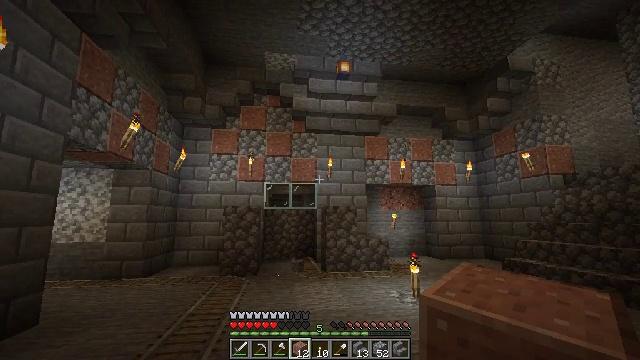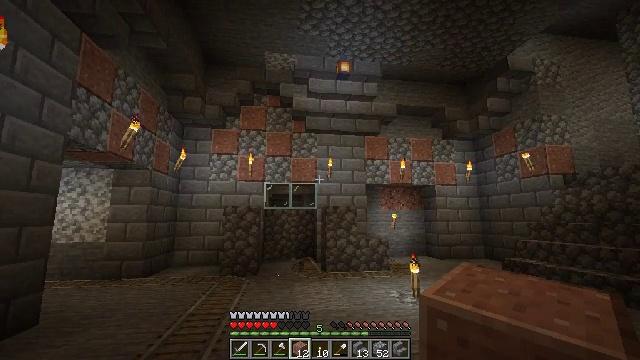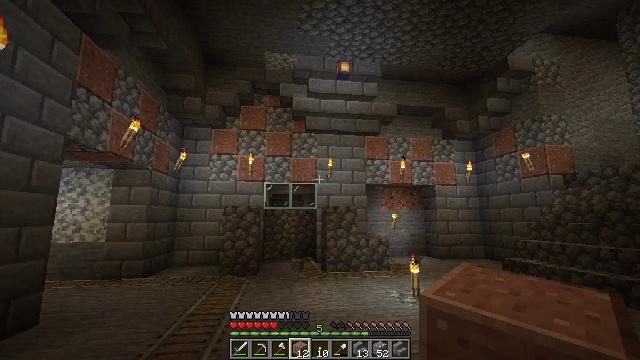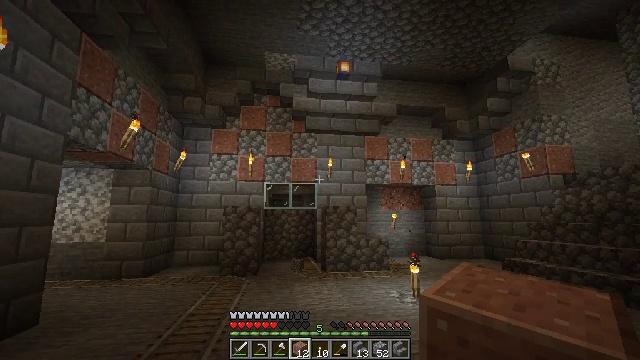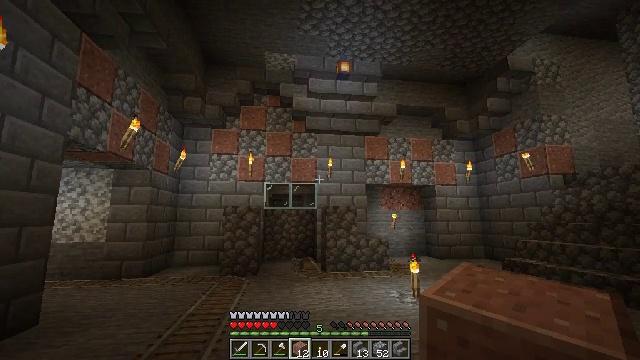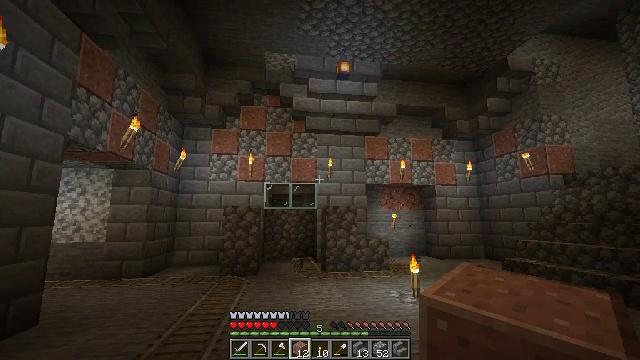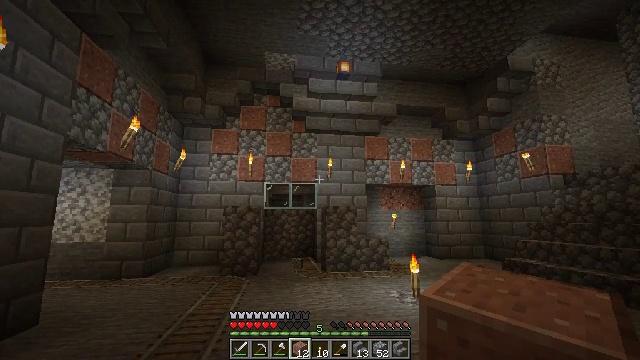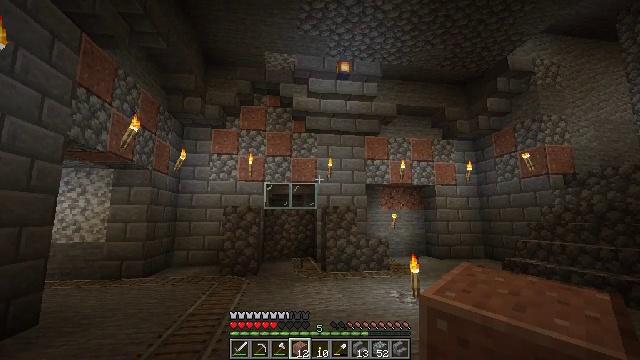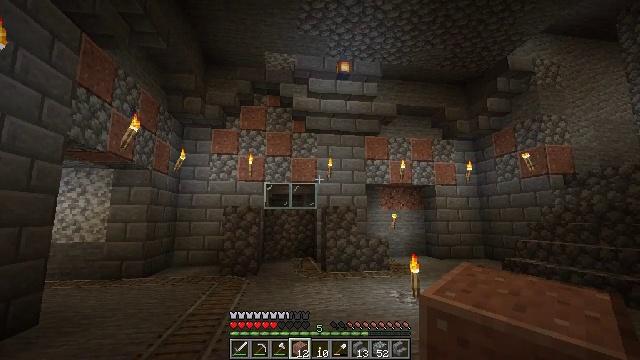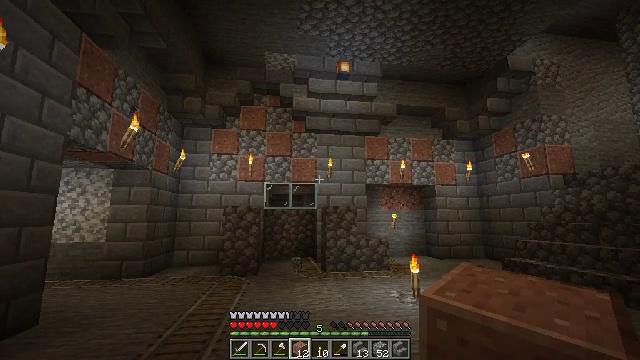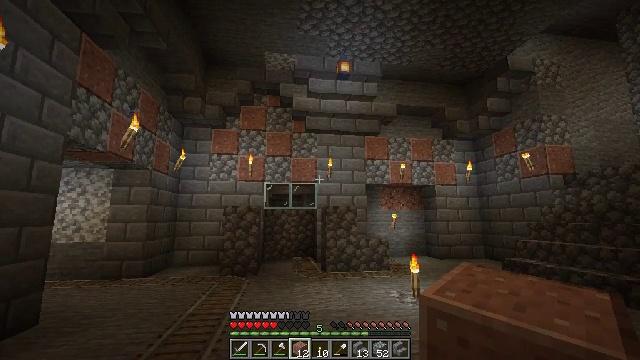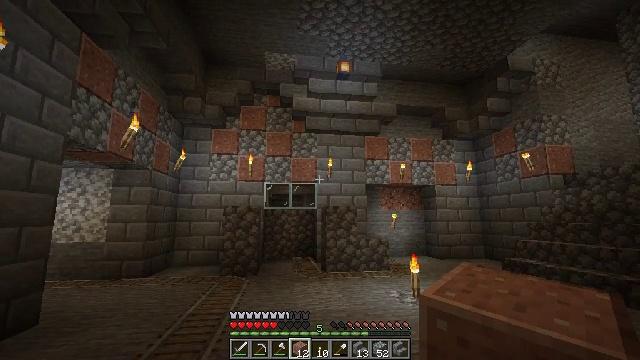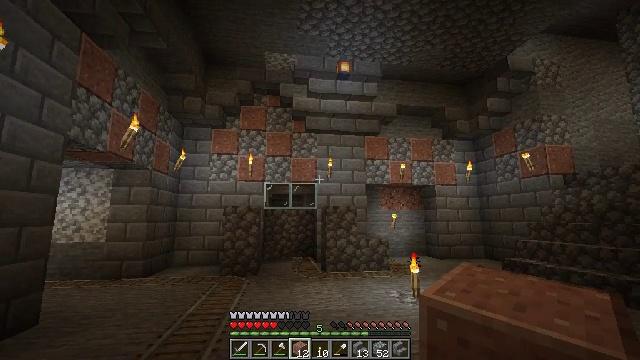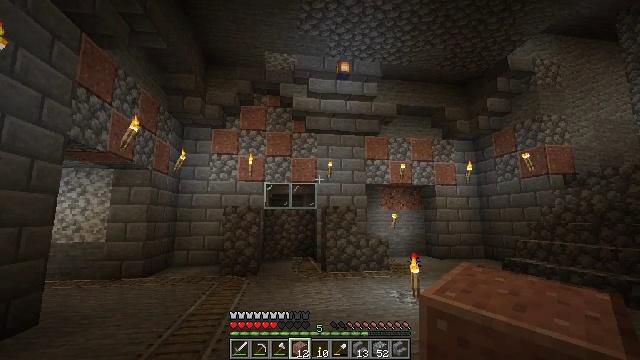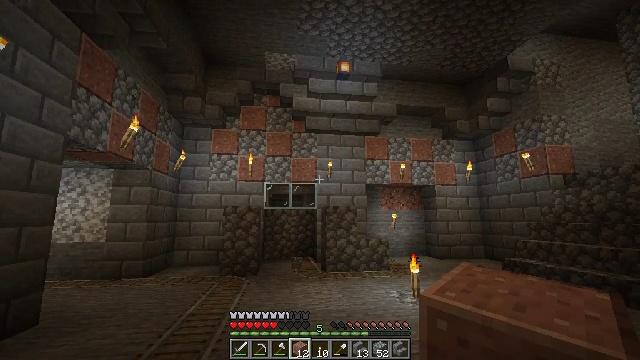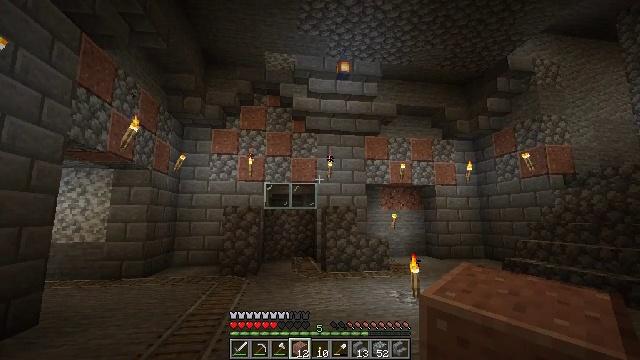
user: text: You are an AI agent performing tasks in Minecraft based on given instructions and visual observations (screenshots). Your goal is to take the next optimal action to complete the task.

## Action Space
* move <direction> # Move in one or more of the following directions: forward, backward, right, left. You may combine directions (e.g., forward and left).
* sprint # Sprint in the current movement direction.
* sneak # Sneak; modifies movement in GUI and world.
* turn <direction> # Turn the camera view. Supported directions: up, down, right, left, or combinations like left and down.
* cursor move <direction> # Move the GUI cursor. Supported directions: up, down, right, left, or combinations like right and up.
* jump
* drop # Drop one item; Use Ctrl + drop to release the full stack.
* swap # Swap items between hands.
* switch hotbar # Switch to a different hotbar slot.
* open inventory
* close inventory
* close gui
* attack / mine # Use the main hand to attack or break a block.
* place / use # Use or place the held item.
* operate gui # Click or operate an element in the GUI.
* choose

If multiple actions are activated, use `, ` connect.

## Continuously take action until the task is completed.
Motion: motion action
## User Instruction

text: Collect polished granite for building.
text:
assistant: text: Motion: no_op
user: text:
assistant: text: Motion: no_op
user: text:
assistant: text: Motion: no_op
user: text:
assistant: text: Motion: no_op
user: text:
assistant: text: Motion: no_op
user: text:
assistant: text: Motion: no_op
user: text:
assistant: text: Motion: no_op
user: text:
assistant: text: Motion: no_op
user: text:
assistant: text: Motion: no_op
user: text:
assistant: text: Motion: no_op
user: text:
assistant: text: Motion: no_op
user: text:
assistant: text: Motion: no_op
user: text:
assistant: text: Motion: no_op
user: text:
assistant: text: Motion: no_op
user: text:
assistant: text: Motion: no_op
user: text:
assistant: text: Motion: no_op
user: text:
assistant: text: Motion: no_op
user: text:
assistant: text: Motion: no_op
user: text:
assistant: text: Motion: no_op
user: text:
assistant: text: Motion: no_op
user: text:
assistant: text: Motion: no_op
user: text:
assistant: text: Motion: no_op
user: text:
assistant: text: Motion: no_op
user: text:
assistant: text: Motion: no_op
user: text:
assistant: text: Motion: no_op
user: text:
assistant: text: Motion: no_op
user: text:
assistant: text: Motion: no_op
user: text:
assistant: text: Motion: no_op
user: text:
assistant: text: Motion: no_op
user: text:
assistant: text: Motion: no_op